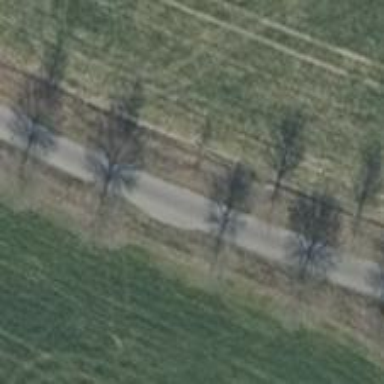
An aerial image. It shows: Row of deciduous broadleaved trees.